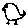
Label: bird